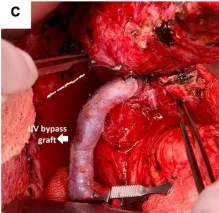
Important steps during an MRB creation. (C) Anastomosis of the left portal vein and proximal end of the left IJV.
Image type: medical_photograph (other_medical_photograph)